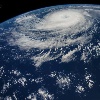
Label: cloud